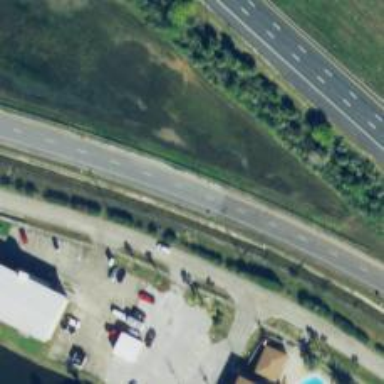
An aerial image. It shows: Tertiary road with frontage road.